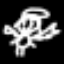
Label: angel